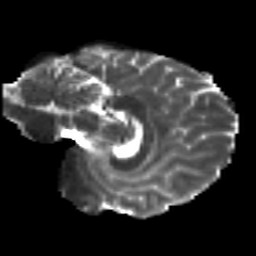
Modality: T2w
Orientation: sagittal
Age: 21
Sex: male
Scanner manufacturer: siemens
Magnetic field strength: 3 T
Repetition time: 8.8 s
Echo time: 0.085 s